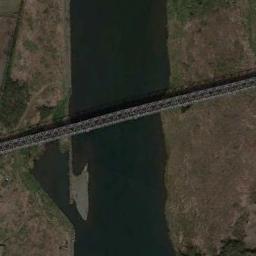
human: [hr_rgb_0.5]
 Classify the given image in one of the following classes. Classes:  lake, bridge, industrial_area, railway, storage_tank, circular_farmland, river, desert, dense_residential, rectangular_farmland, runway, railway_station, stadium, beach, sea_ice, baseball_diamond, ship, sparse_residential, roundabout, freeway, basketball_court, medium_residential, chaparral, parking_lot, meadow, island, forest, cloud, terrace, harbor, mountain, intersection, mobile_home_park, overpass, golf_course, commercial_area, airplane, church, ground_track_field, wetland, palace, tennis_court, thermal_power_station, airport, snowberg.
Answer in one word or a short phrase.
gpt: bridge